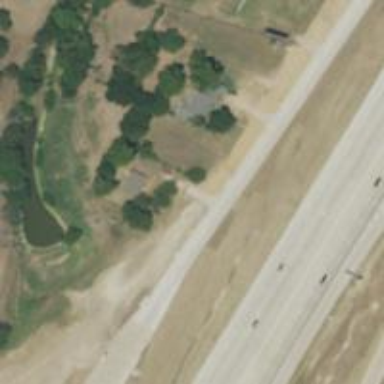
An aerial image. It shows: Tertiary road with frontage road along it.